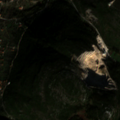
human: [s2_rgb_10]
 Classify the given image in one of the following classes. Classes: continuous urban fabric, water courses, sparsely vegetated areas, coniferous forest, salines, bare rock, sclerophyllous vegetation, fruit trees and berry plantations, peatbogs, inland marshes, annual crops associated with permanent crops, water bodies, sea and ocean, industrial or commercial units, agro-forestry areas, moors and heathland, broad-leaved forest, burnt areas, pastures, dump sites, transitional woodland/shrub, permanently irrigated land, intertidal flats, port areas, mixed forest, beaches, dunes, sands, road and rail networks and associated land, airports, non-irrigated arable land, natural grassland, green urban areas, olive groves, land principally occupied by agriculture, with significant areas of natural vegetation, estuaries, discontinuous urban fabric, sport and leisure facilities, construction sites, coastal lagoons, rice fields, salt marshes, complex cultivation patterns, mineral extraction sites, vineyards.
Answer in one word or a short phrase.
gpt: discontinuous urban fabric, olive groves, land principally occupied by agriculture, with significant areas of natural vegetation, sclerophyllous vegetation